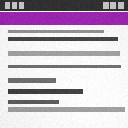
Screen state: on